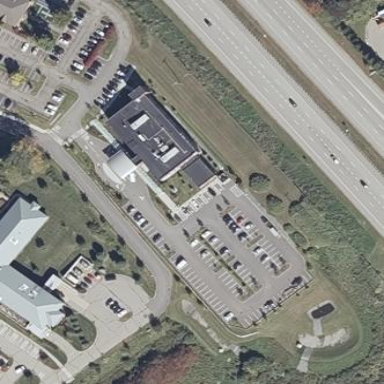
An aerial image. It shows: Parking area with asphalt surface.